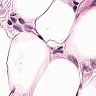
Metastatic tissue present: yes